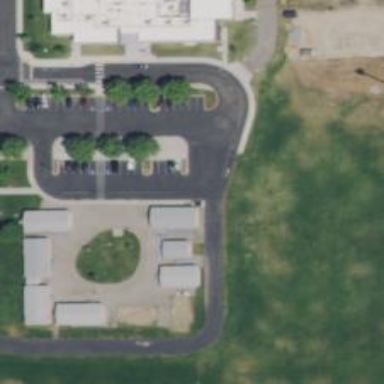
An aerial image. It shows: School.